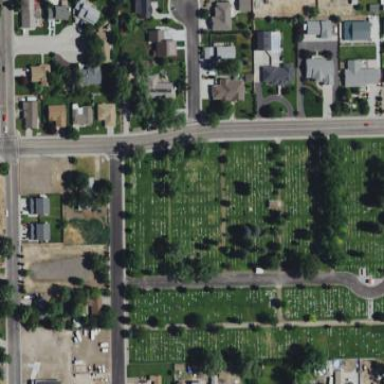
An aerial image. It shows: Cemetery.